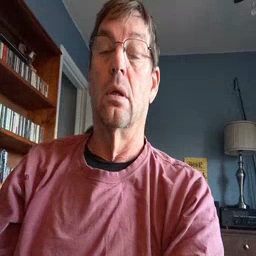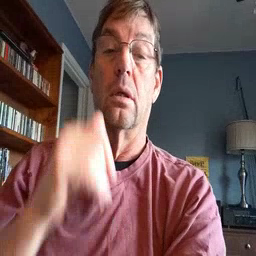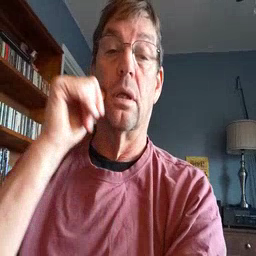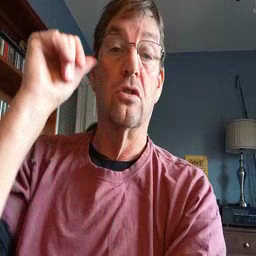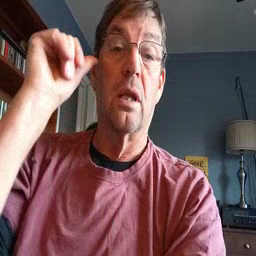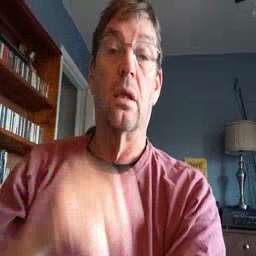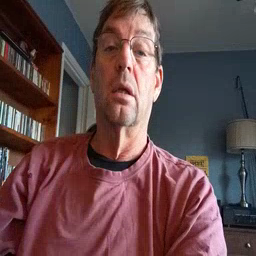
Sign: yesterday